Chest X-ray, AP view. Patient: 30 years old, sex M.
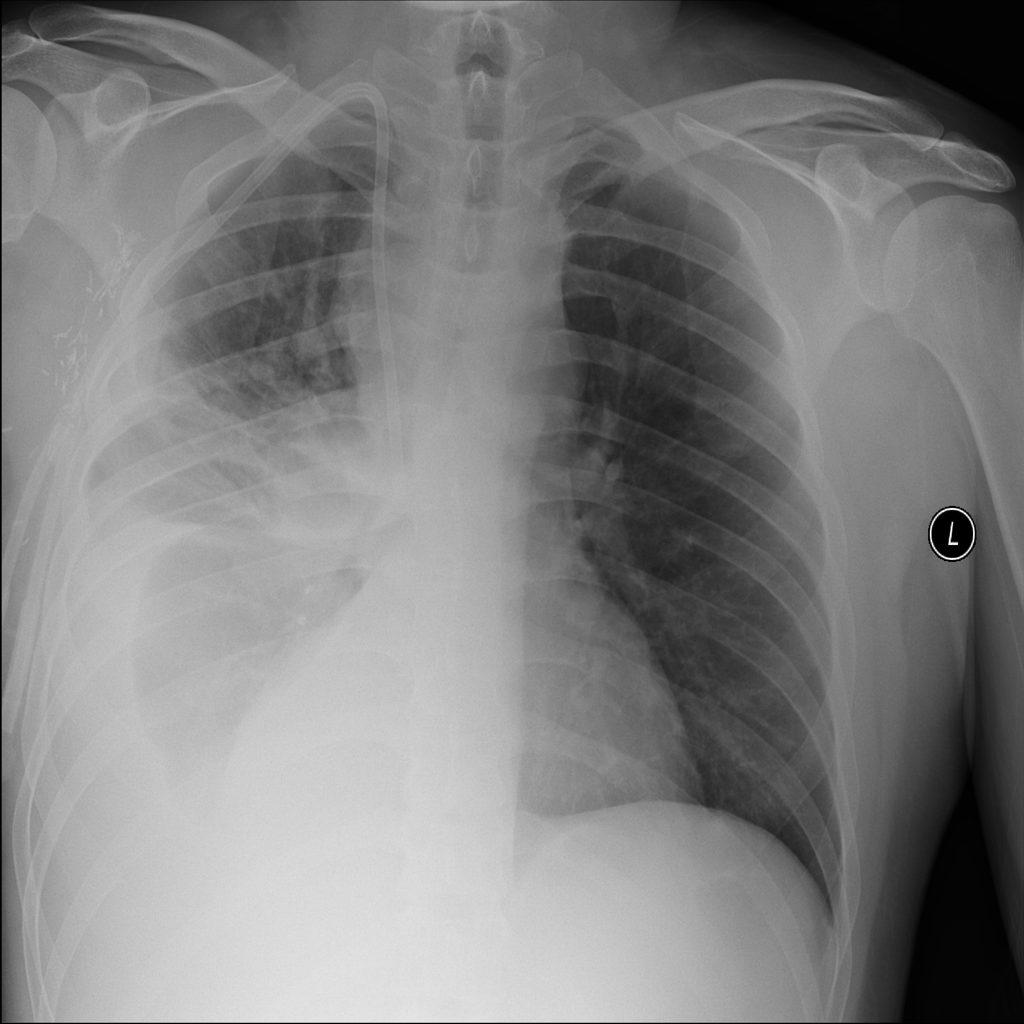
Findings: Effusion, Infiltration, Mass, Nodule, Pleural_Thickening